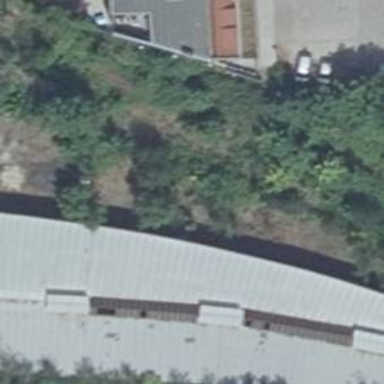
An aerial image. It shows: Abandoned railway.